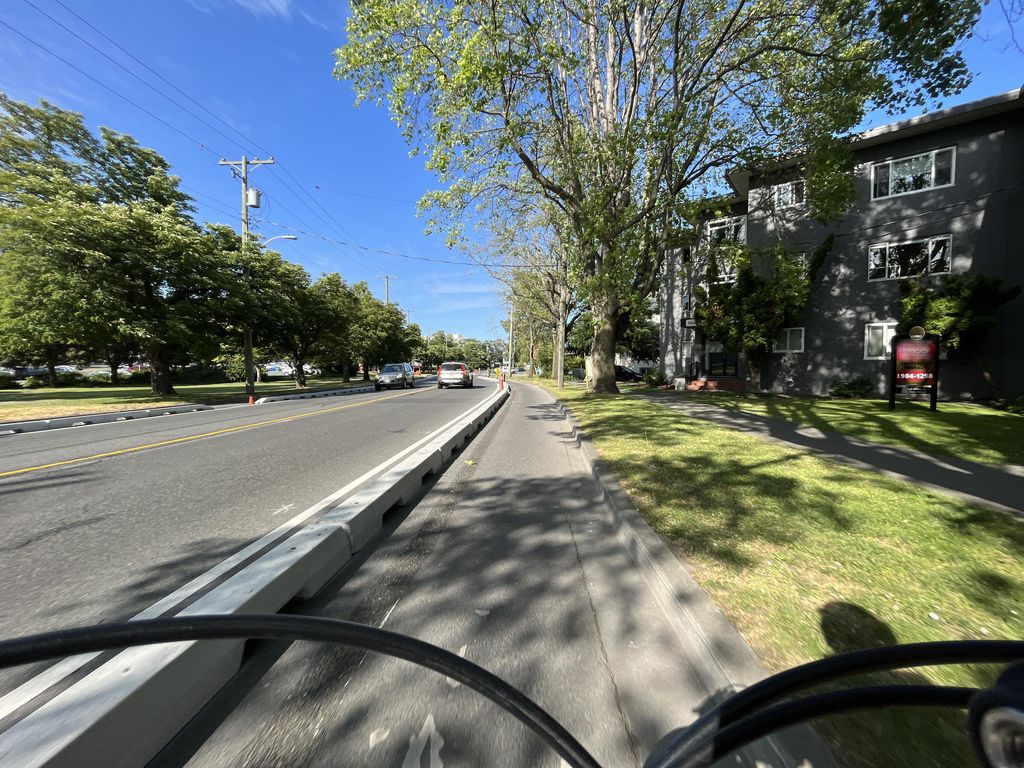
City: victoria